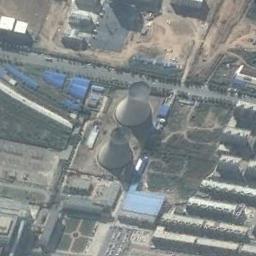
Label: thermal_power_station